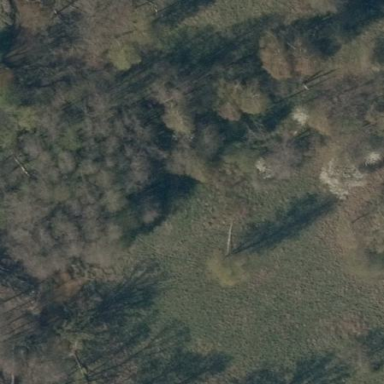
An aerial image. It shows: Wetland area characterized by wet meadow.